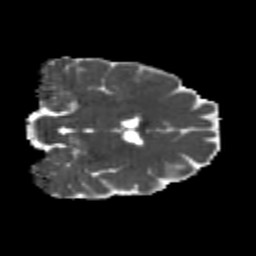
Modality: MD
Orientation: coronal
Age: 24
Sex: female
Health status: healthy
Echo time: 0.074 s